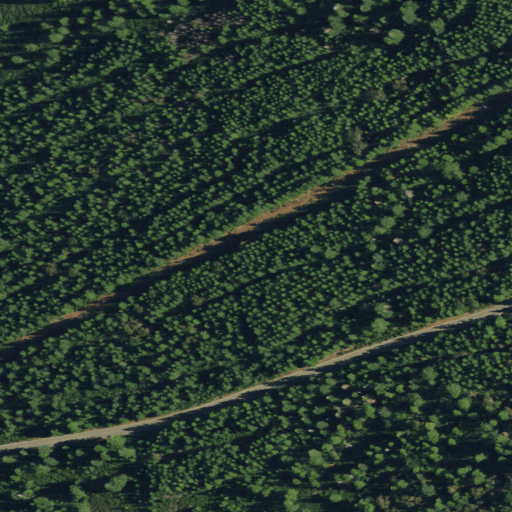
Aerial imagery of ridge(s) in California named Cape Horn containing evergreen forest and open development